Question: So, going to 'http://localhost:3000/%ED' will throw 'ActionController::BadRequest'.
But what I really want if return a 404 page (like most websites do).
For instance, <URL> will say:
> Invalid Unicode value in one or more parameters /%ED
And me I get that in development (and a 500 error page in production):

I tried the obvious 'rescue_from' but the error doesn't even it my application as it's raised in the routing stack.
Any idea? I thought about a middleware but doesn't know how I would do it?
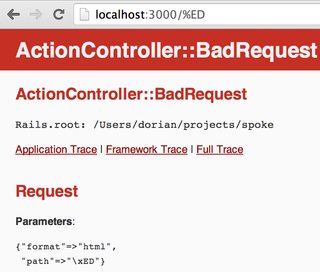
Answer: I used <URL> and it works really fine.